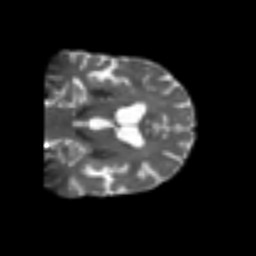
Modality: T2w
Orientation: coronal
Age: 58
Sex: male
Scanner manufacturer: siemens
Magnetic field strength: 3 T
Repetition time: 4.999 s
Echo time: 0.07946 s